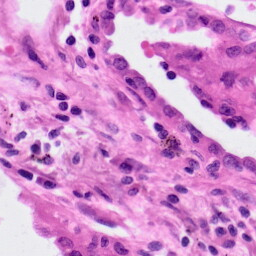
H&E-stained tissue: Lung